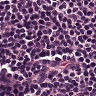
Metastatic tissue present: no